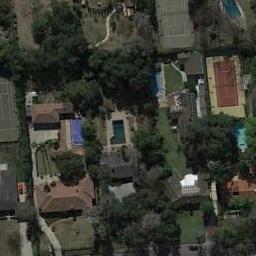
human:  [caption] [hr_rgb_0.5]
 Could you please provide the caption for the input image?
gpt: There are two tennis courts at the bottom of the picture .

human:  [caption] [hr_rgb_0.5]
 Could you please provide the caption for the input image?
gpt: Tennis court and swimming pool in the middle of a residential area surrounded by trees .

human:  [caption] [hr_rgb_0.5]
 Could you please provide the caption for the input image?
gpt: The tennis court is on the grass next to some buildings and trees .

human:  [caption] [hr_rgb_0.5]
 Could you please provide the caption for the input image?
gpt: There are many buildings of different shapes beside the tennis courts .

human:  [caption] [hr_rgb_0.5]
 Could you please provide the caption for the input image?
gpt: There are many green trees and buildings around the tennis court .